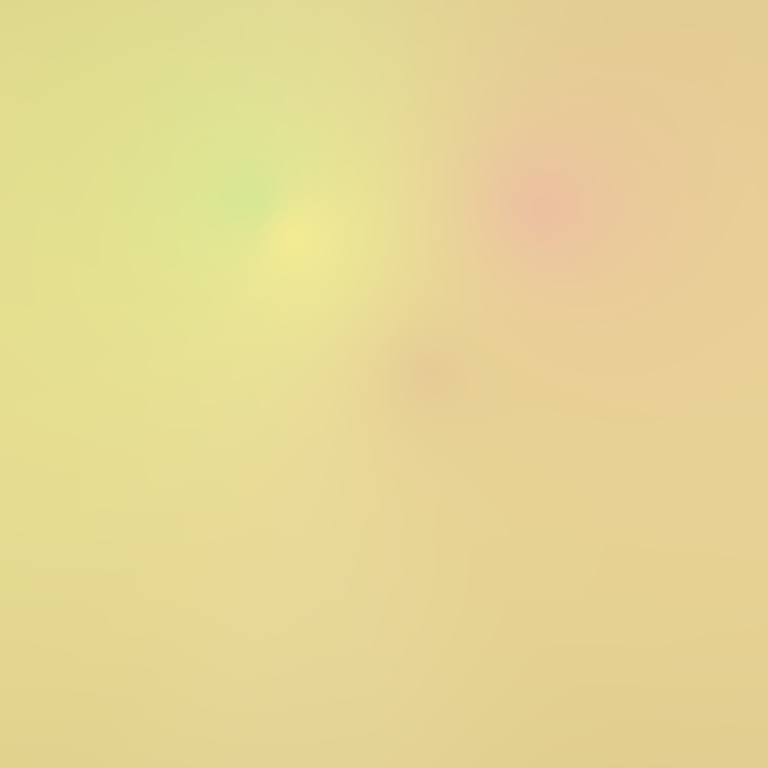
Abstract light effect, smooth blend from soft yellow to gentle green, calm atmosphere, diffuse glow, no room, no furniture, no objects.